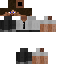
A male human skin with medium skin, wearing brown long hair dressed in a blue tshirt and black pants, featuring a closed mouth.